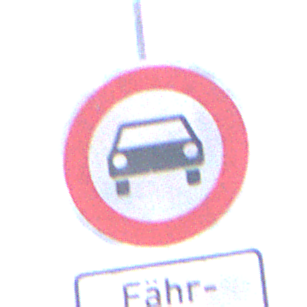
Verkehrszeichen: VerbotKraftwagen
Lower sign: SonstigeFahrzeugePersonengruppenFrei4
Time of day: MorningAfternoon
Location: Outdoor (Nature)
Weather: Clear
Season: NotSpecified
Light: Natural